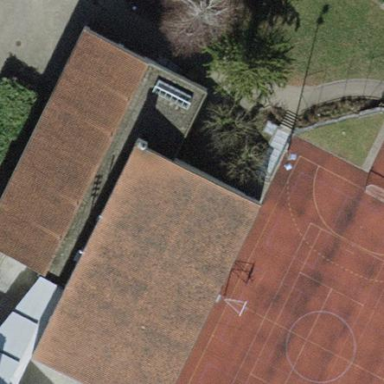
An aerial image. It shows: Building with skillion roof that has rosy brown color.